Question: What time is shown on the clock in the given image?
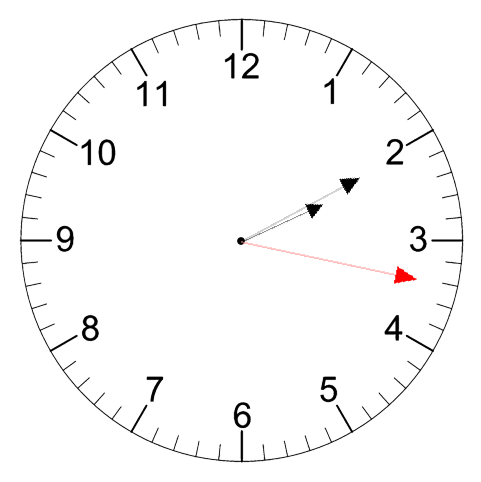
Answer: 02:10:17